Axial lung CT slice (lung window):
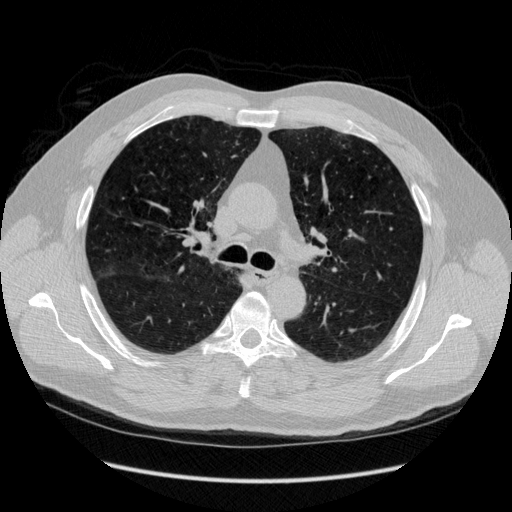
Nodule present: no